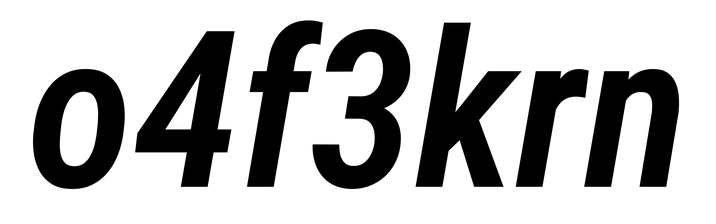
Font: Roboto-Italic_Condensed_SemiBold_Italic